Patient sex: F
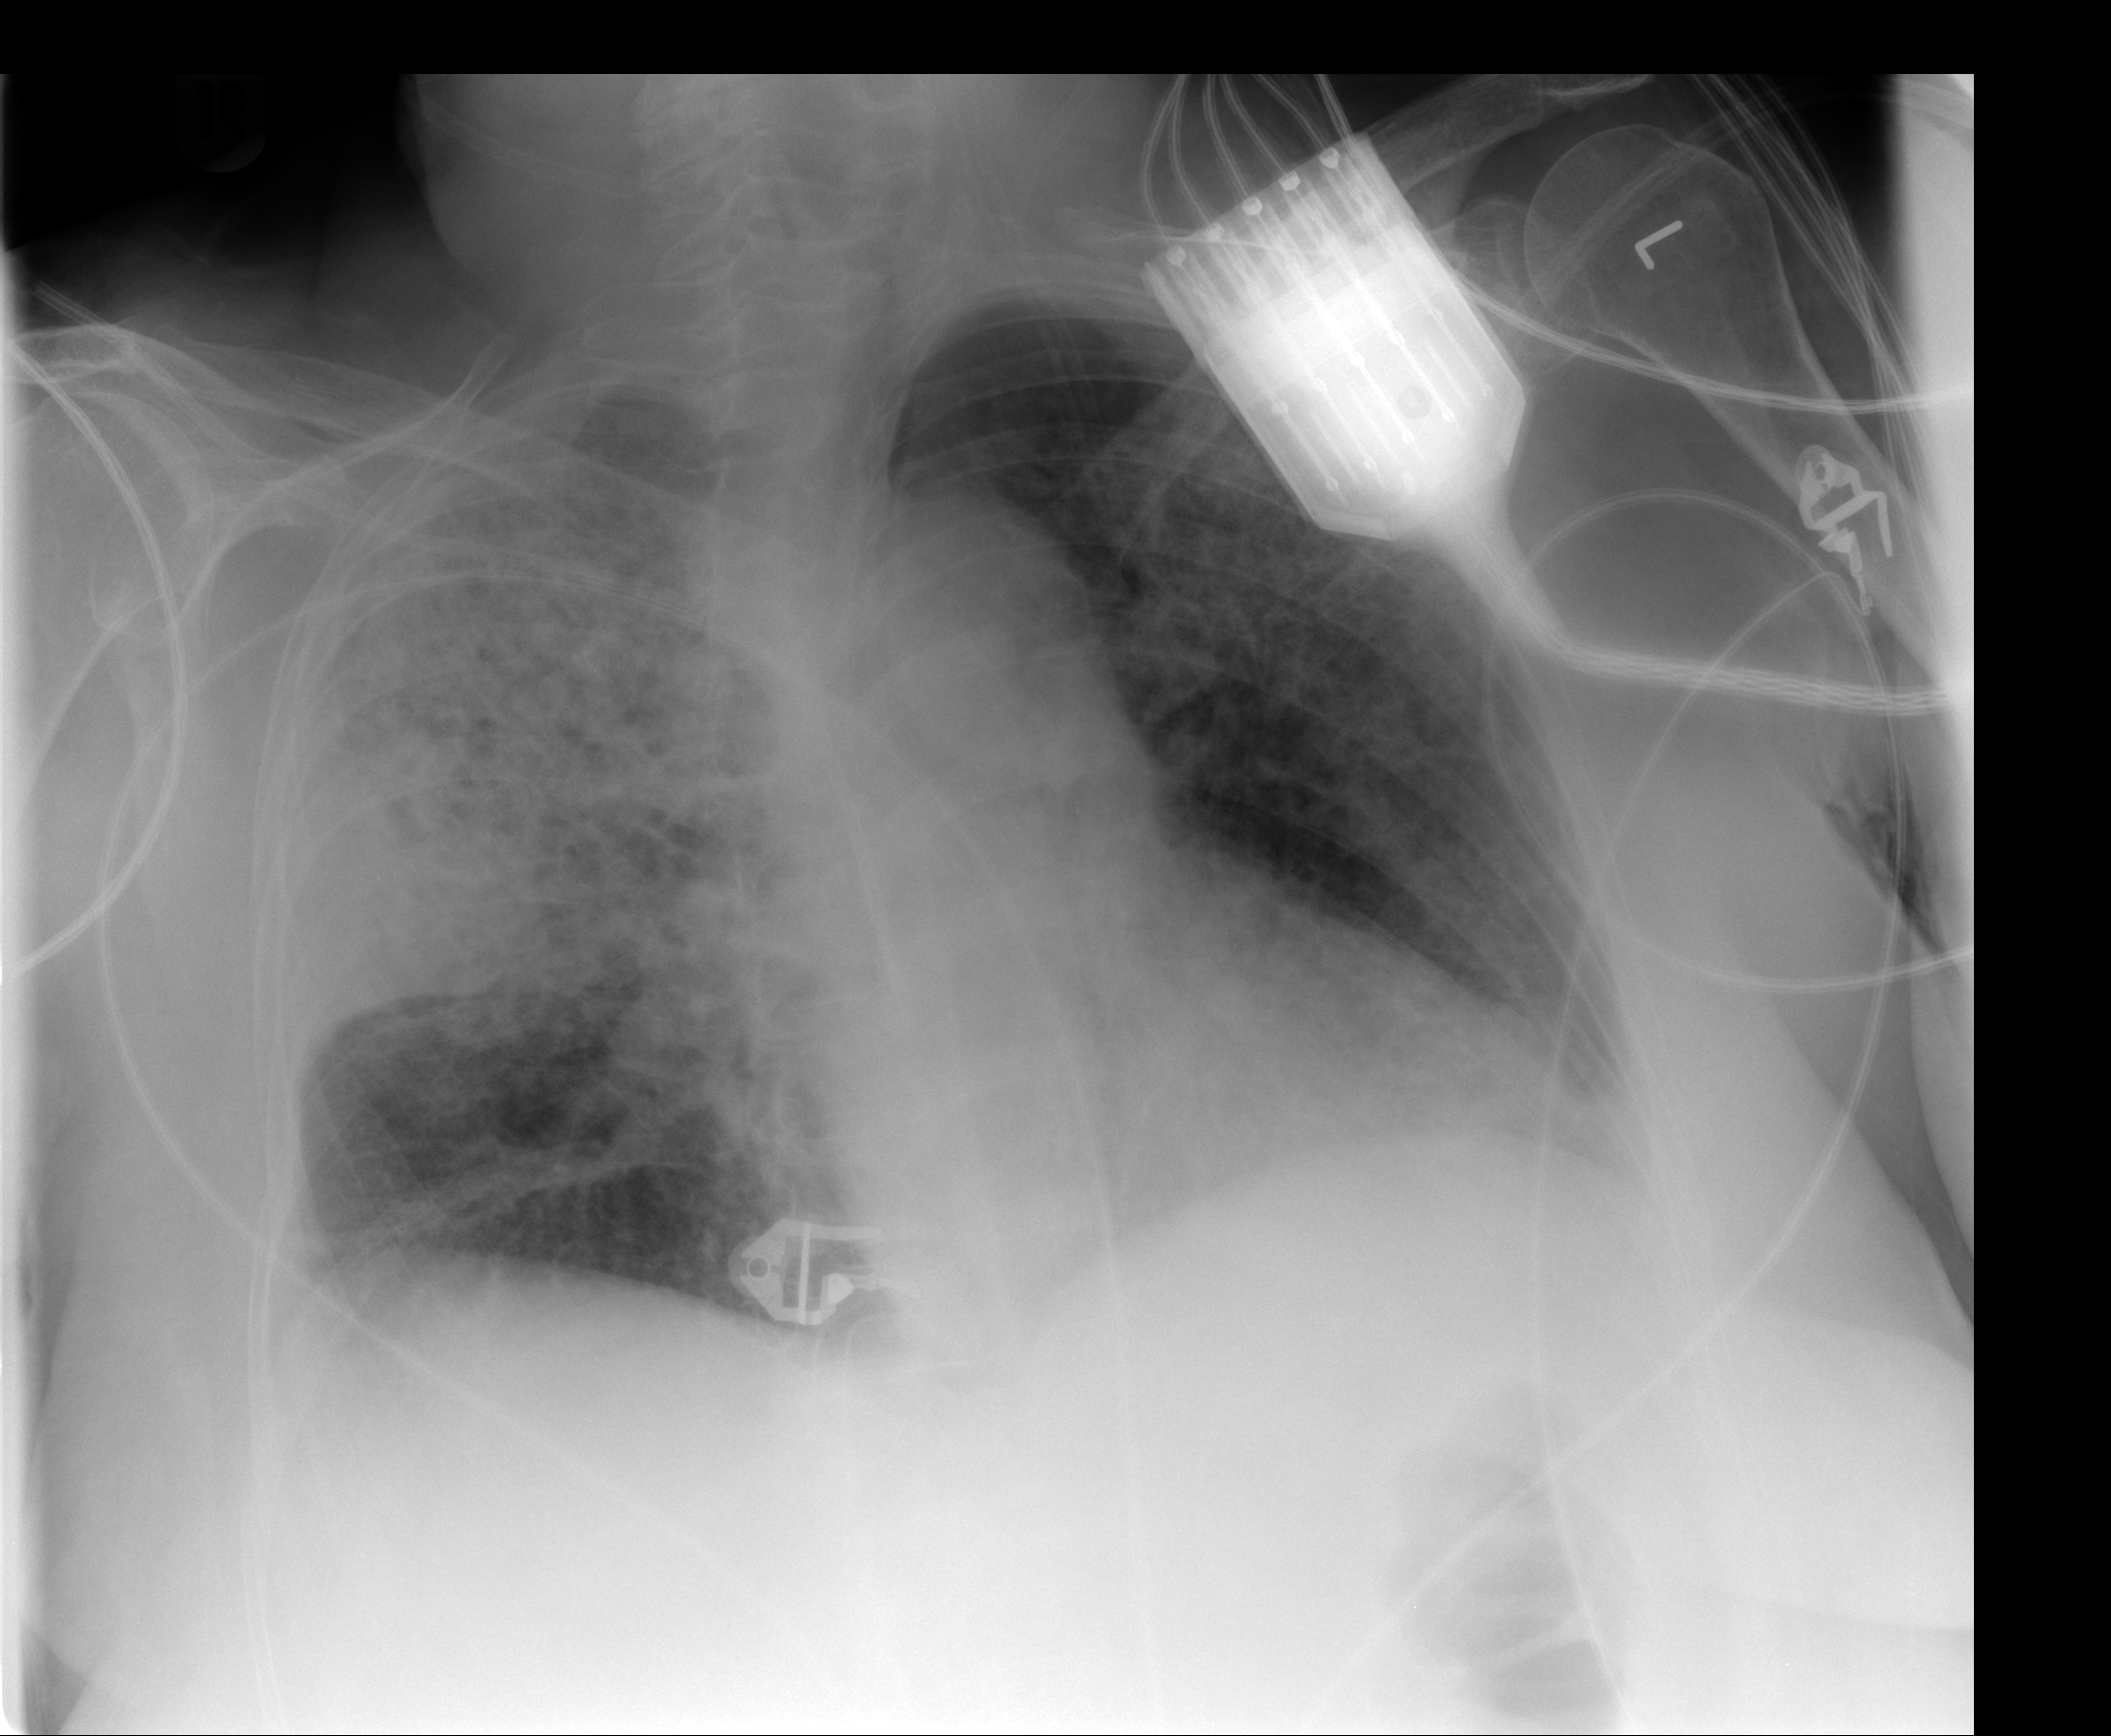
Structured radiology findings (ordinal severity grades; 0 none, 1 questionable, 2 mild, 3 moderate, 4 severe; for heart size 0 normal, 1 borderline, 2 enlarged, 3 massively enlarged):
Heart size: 0
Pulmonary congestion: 0
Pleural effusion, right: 1
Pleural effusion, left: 0
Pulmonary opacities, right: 3
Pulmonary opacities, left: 3
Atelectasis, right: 1
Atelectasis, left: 1